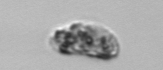
Label: Amoeba